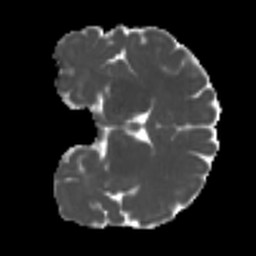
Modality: MD
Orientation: coronal
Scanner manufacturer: siemens
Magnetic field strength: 3 T
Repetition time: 4 s
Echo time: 0.0594 s